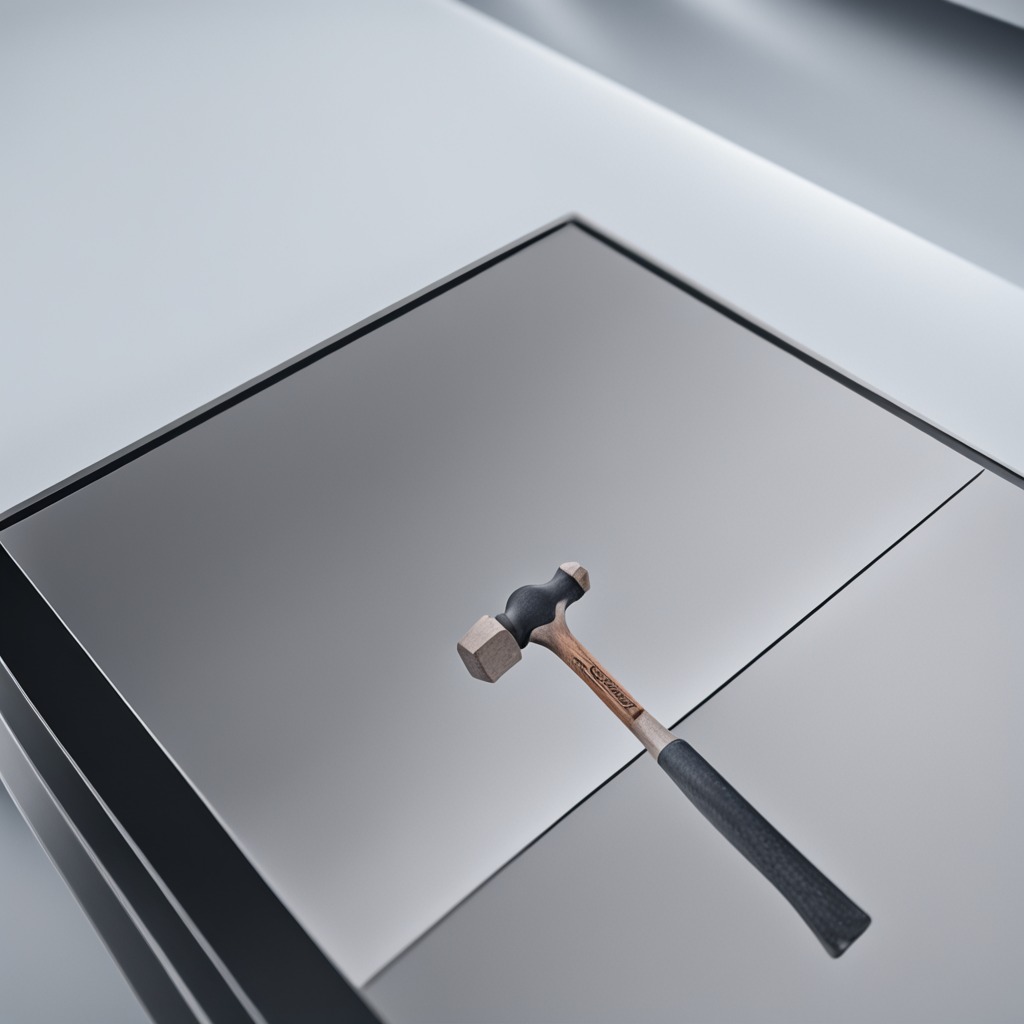
A hammer is lying on the stainless steel table in a high-end prototyping lab.